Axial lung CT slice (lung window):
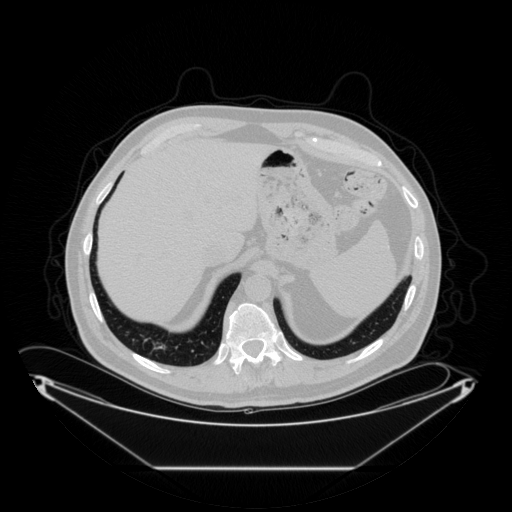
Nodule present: no